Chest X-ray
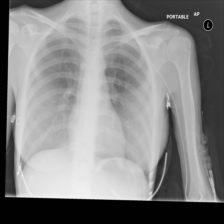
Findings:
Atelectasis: negative
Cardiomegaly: negative
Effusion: negative
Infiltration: negative
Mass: negative
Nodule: negative
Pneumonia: negative
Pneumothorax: negative
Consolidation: negative
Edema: negative
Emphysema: negative
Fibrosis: negative
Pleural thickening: negative
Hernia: negative